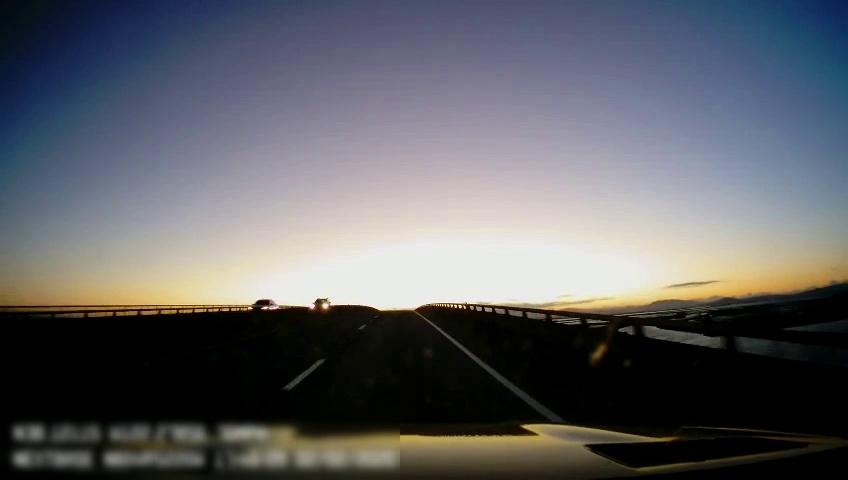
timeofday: Dusk/Dawn/Twilight
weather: Sunny
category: Drivable Space
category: Vehicles | Car
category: Vehicles | Car
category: Lanes | Current Lane
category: Lanes | Current Lane
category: Lanes | Alternate Lane